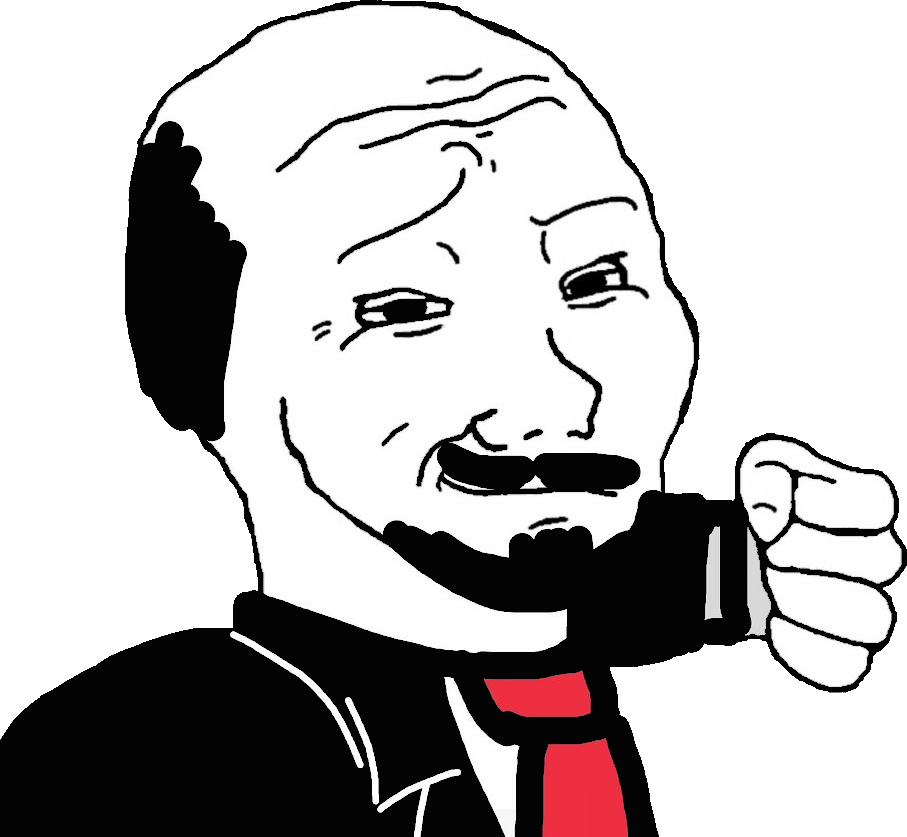
Label: 5_Smugjak